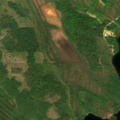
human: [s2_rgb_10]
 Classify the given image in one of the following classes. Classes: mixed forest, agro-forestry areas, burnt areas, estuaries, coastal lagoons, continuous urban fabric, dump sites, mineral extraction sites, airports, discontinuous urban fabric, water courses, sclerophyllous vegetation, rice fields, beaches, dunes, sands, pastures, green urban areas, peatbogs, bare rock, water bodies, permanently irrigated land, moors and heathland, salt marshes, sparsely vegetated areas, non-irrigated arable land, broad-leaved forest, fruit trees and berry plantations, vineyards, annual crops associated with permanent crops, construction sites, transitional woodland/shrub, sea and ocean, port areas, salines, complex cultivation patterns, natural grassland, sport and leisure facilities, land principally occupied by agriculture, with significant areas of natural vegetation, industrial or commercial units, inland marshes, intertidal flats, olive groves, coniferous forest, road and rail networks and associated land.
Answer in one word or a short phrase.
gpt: coniferous forest, mixed forest, transitional woodland/shrub, water bodies